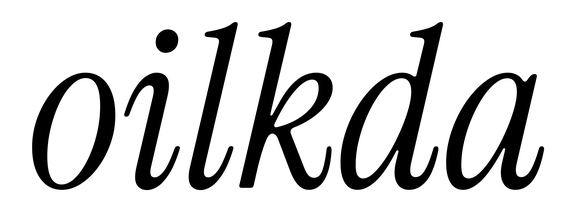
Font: InstrumentSerif-Italic